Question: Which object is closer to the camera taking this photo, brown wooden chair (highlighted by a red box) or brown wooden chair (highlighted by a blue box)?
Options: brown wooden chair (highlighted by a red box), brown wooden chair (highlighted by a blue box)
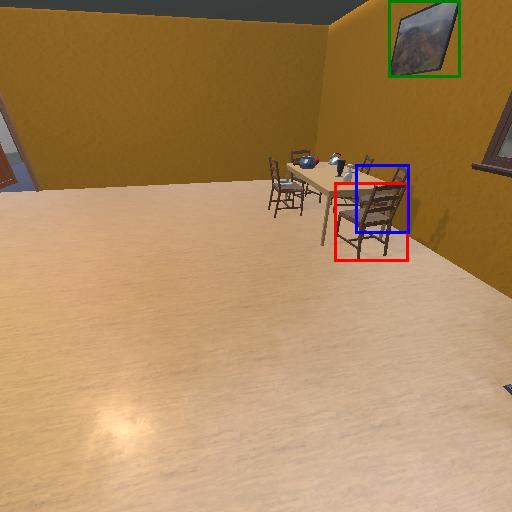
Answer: brown wooden chair (highlighted by a red box)